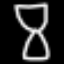
Label: hourglass